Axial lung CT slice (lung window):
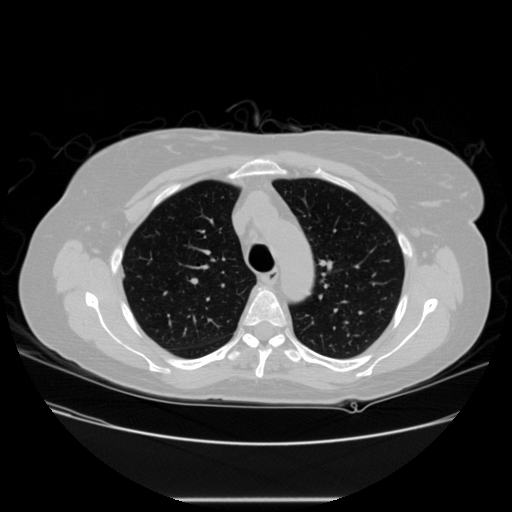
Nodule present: no